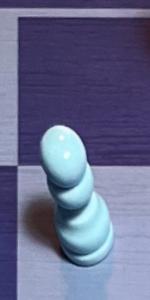
Label: Pawn_White